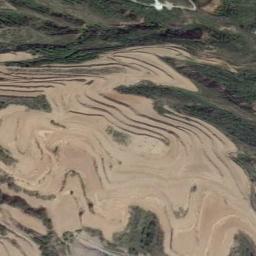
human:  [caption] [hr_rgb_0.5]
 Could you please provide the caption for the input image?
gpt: The bare terrace is next to some trees .

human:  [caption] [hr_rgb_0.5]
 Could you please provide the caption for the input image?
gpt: Most terraces are planted with crops .

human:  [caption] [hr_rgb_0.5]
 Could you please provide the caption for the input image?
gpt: A large dense layer of brown terraces with large green trees .

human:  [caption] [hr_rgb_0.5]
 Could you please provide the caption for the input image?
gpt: There are many green plants on the terrace .

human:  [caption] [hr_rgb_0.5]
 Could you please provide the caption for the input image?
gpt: There are many yellow terraces beside some green meadows .